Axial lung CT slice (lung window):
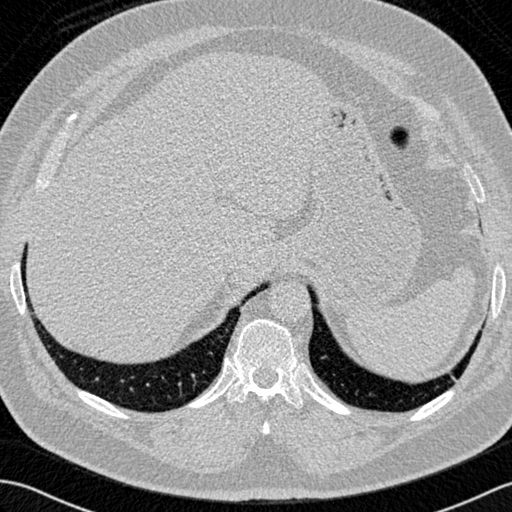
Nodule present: no